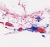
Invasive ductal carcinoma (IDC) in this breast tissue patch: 0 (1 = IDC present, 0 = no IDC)